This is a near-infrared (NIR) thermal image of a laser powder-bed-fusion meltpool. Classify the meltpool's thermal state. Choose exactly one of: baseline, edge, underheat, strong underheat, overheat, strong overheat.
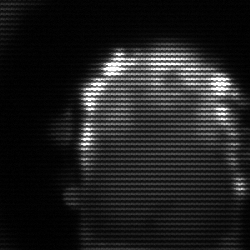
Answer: baseline